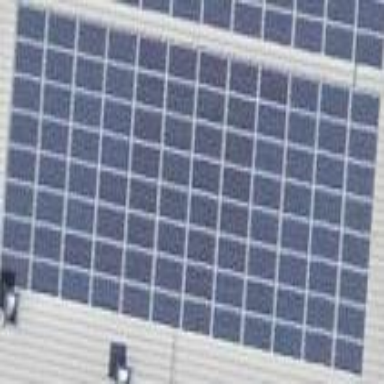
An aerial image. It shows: Solar power generator.